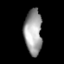
Tissue: lung
Cell type: Endothelial cells
Senescence score: 0.5691
Nuclear area (px): 781
Mean DAPI intensity: 160.519